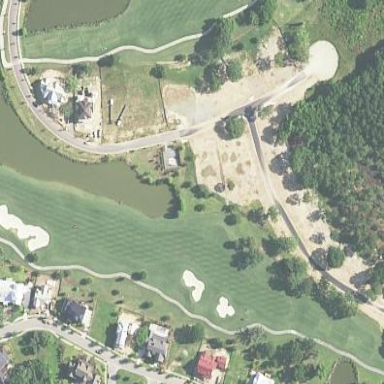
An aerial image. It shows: Rough grassy area used for golf.